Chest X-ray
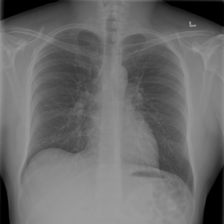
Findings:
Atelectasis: negative
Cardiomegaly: negative
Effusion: negative
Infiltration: negative
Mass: negative
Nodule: negative
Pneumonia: negative
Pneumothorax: negative
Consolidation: negative
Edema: negative
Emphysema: negative
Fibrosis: negative
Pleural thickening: negative
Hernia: negative